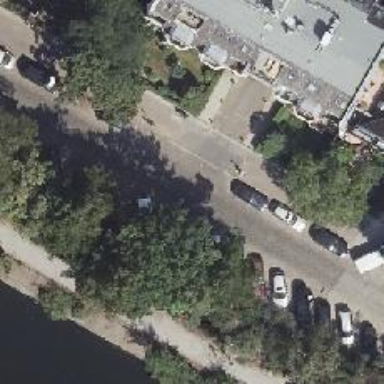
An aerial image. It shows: Residential road with sidewalk on the left and parking lane on the right.